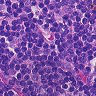
Metastatic tissue present: no